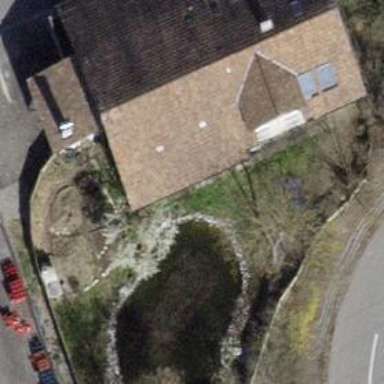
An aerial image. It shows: Building with tile roof.